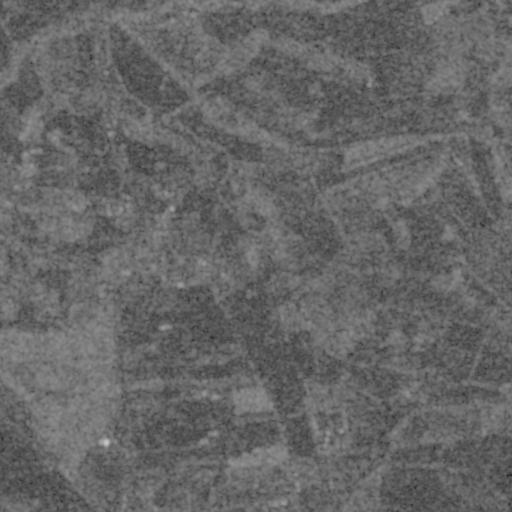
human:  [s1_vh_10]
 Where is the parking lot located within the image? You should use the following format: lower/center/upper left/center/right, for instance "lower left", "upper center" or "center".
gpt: The parking lot is located in the center left of the image.
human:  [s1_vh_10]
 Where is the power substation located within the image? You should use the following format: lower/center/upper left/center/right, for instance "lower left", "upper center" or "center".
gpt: The power substation is located in the lower center of the image.
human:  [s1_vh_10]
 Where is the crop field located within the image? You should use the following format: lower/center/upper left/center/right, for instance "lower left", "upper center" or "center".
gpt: There is no crop field in the image.

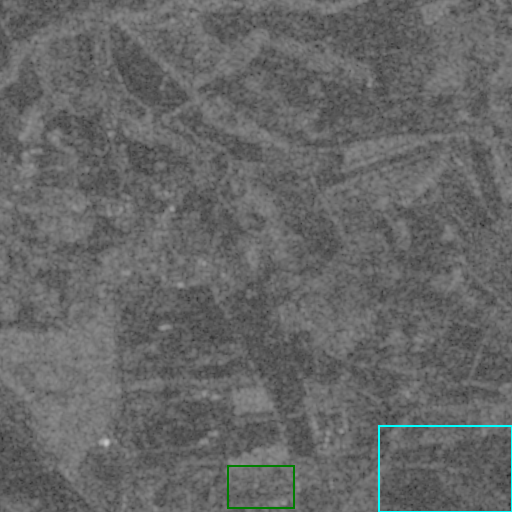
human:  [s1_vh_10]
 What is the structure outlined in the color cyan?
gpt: The structure outlined in cyan is a crop field.
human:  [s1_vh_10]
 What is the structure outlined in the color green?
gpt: The structure outlined in green is a power substation.
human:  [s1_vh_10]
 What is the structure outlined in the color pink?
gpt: There is no pink outline.